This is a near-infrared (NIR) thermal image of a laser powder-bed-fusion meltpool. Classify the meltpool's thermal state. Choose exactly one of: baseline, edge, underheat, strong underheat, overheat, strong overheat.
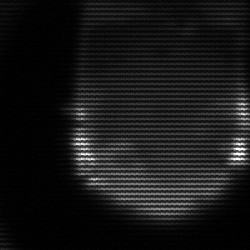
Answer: edge